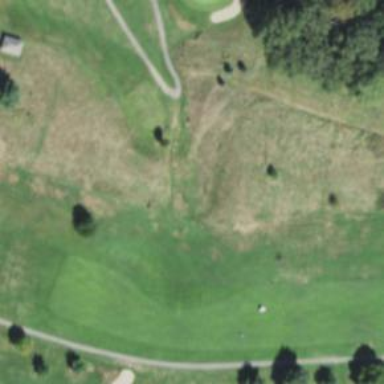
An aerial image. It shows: Path for both road and golf.